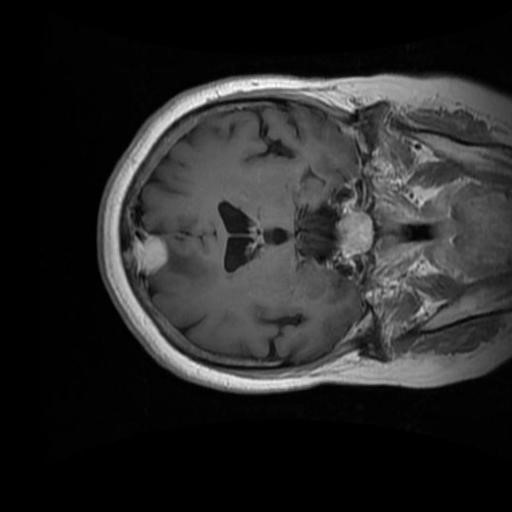
Label: brain_menin